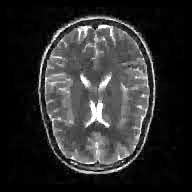
Label: notumor